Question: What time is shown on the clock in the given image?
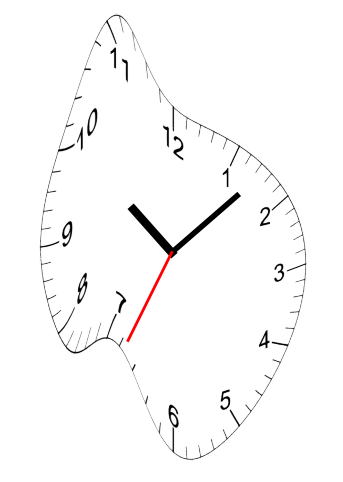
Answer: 10:07:34